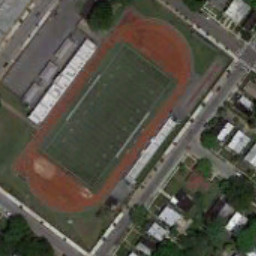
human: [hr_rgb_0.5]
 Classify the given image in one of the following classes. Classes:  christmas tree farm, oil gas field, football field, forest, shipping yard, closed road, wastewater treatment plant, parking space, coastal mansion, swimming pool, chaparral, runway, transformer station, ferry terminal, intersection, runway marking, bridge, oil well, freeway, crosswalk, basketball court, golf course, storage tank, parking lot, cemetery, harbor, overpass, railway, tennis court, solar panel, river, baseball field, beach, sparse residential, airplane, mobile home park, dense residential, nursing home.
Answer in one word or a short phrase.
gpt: football field